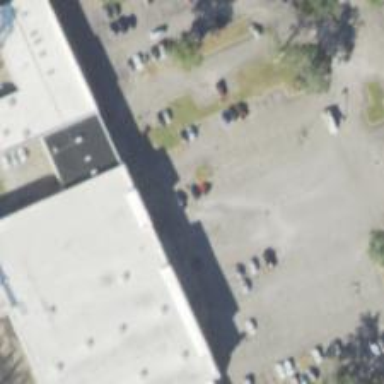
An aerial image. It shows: Parking space is available.